Field crop: maize
Growth stage: 1
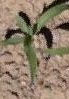
Species: maize